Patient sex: M
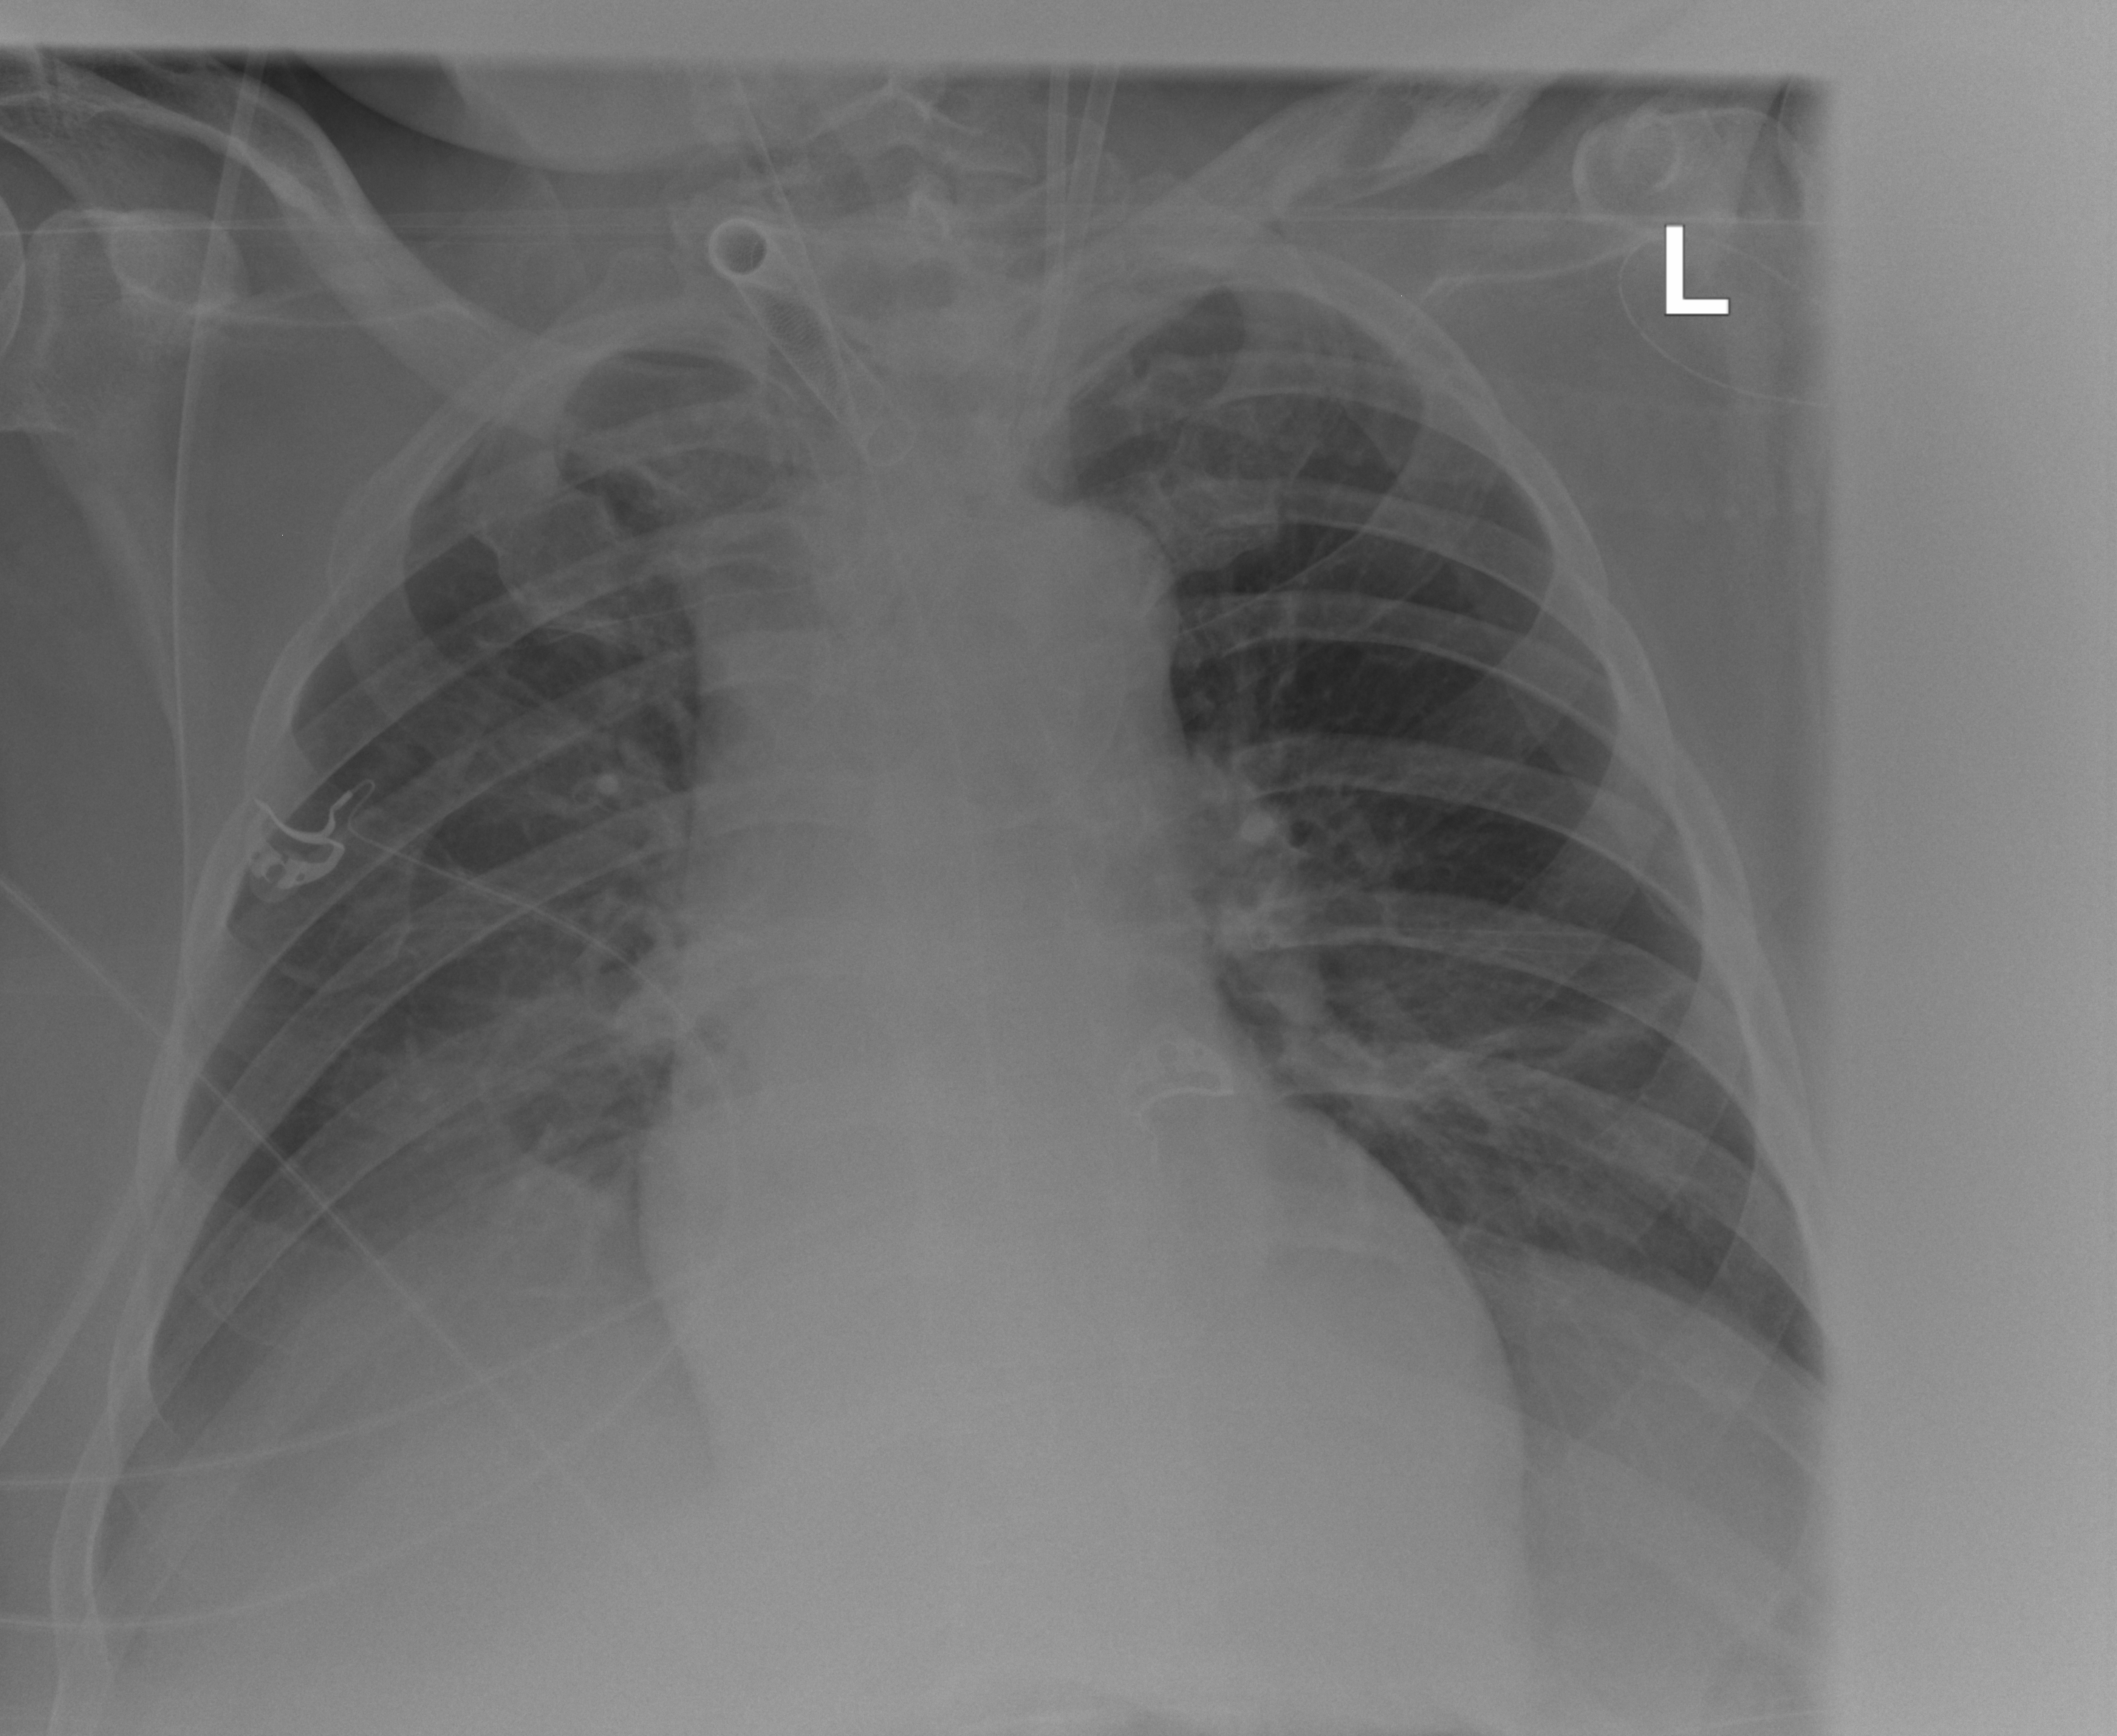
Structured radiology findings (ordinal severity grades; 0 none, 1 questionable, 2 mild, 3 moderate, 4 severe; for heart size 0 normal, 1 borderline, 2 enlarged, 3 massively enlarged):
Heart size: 0
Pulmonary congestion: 2
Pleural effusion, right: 2
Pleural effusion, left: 0
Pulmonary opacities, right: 0
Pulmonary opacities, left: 0
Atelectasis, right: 2
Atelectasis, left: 2